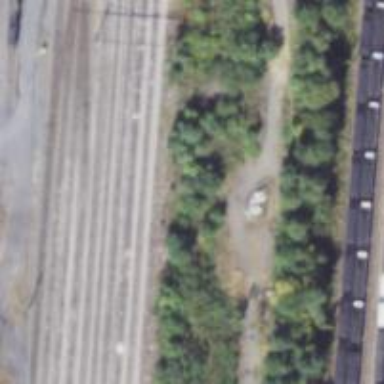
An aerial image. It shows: Unused railway yard.